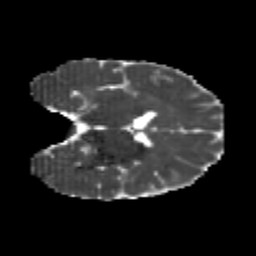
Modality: MD
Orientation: coronal
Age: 23
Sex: male
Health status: healthy
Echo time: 0.074 s